Brain MRI, t1w sequence, axial 2D slice.
Patient: age 35, sex F, weight 78 kg, height 1.78 m
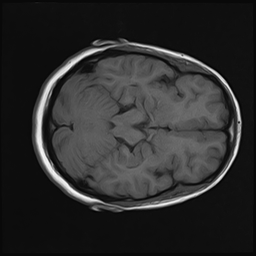